Field crop: maize
Growth stage: 1
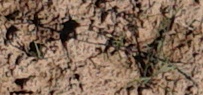
Species: lolium